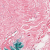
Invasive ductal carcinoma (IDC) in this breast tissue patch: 0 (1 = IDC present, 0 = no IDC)